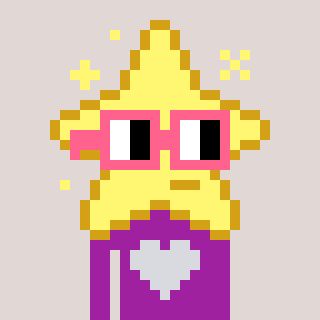
a pixel art character with square pink glasses, a star-shaped head and a magenta-colored body on a warm background